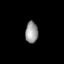
Tissue: lung
Cell type: Endothelial cells
Senescence score: 0.6065
Nuclear area (px): 264
Mean DAPI intensity: 152.386